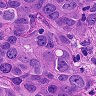
Metastatic tissue present: yes